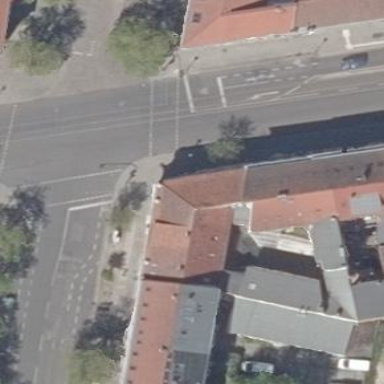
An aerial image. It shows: Historic baroque building with apartments. It has red roof made of roof tiles in side-hipped shape. The building is white with rose accents.